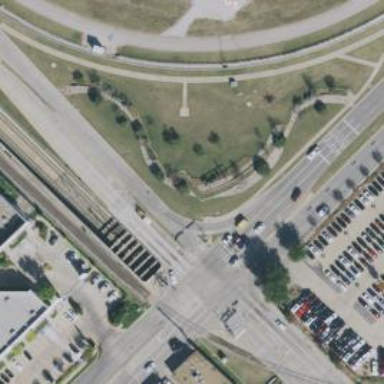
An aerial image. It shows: Secondary link road.